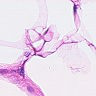
Metastatic tissue present: no